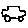
Label: car